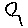
Label: line